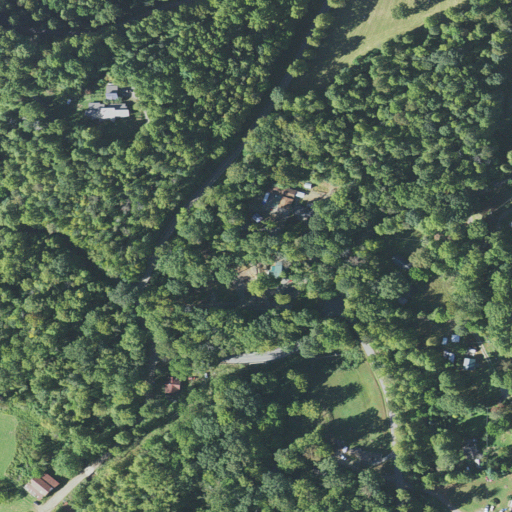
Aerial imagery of valley in North Carolina named Brooks Cove containing deciduous forest, open development, mixed forest, and pasture